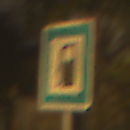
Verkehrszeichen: Tankstelle
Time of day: Night
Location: Outdoor (Urban)
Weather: Clear
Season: NotSpecified
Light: Artificial